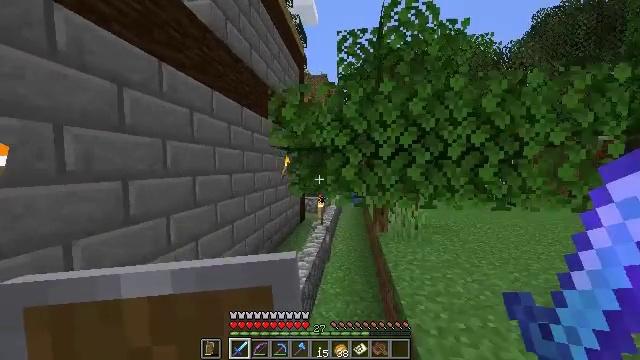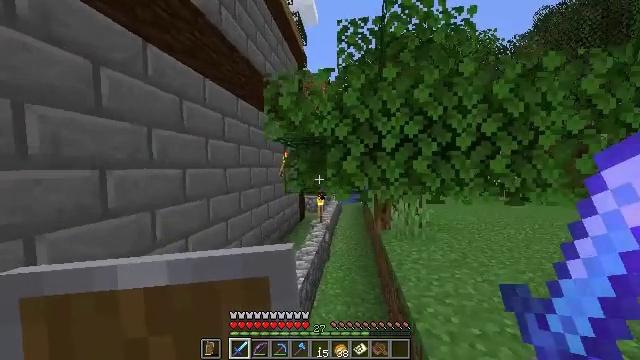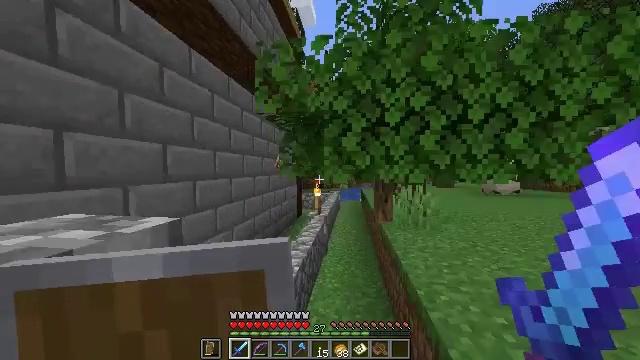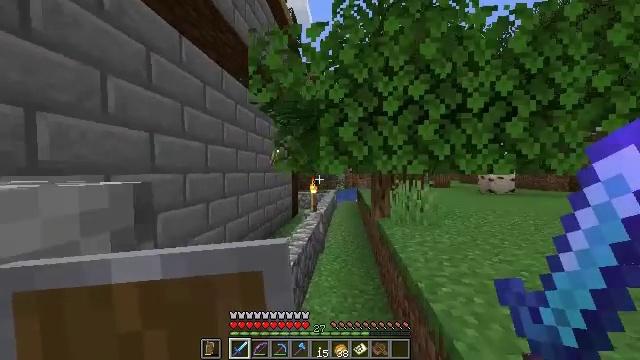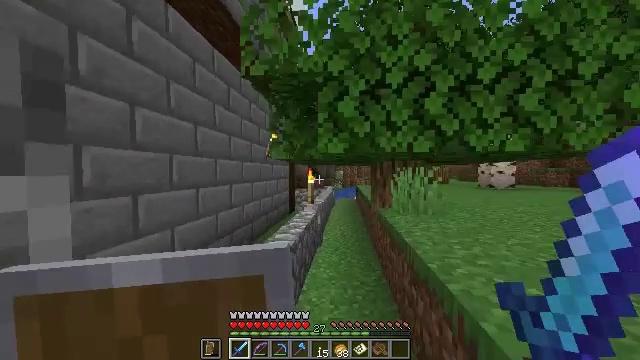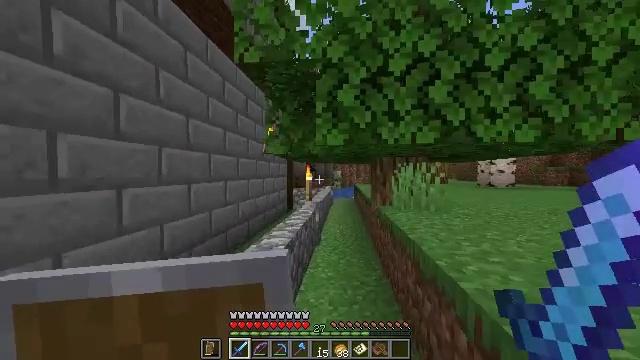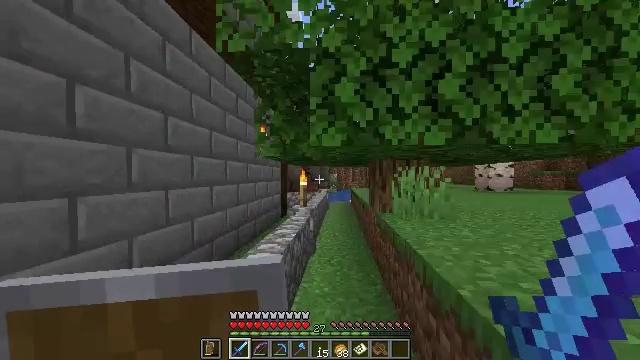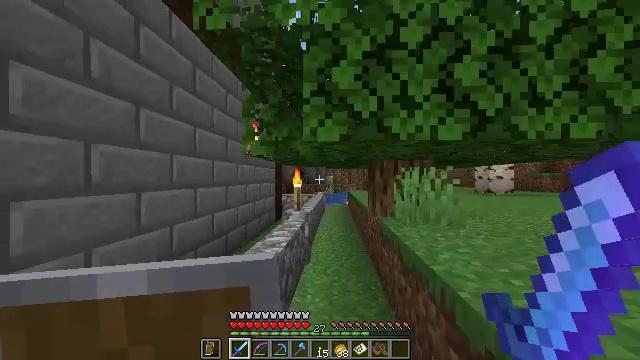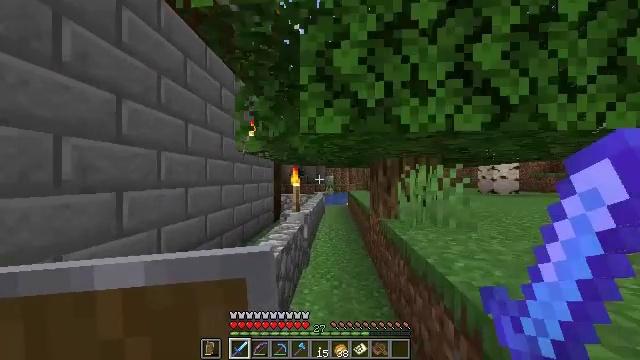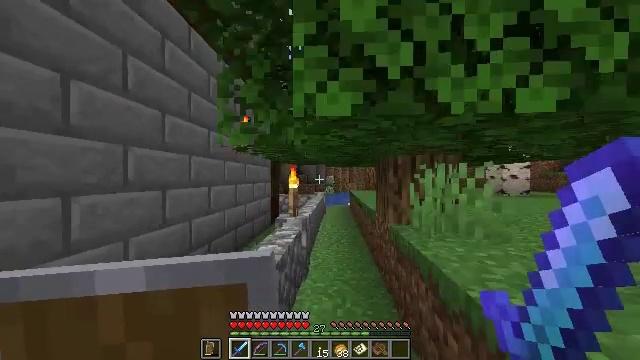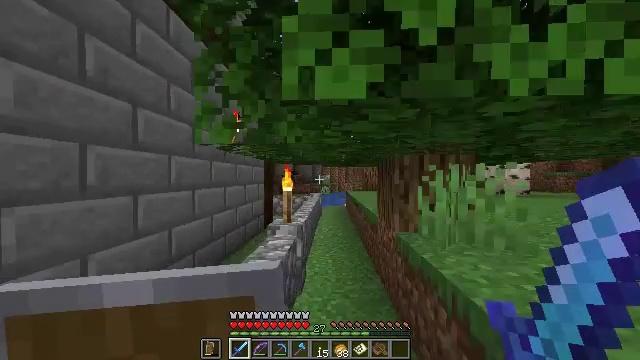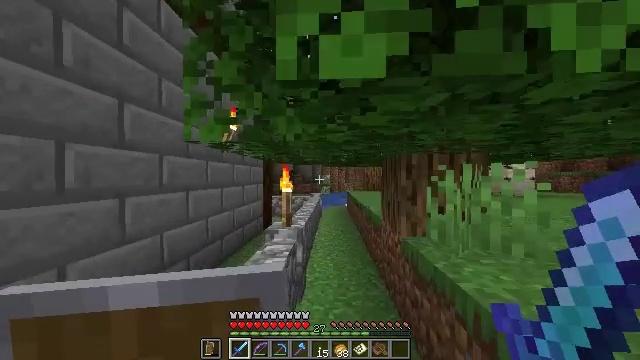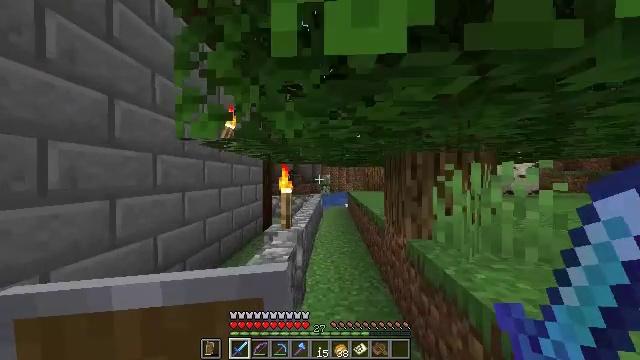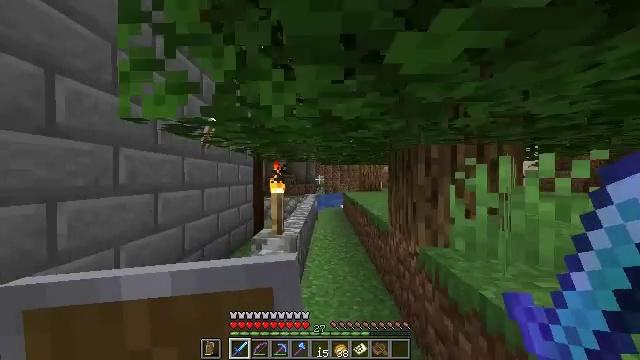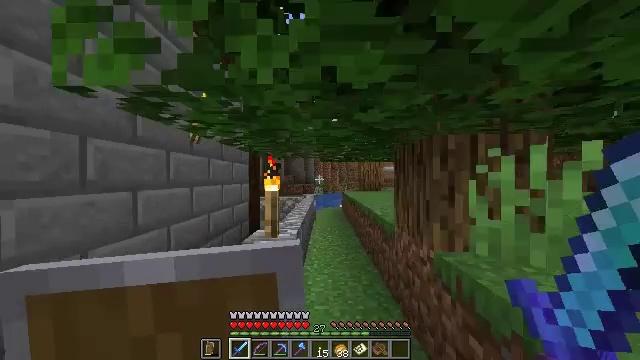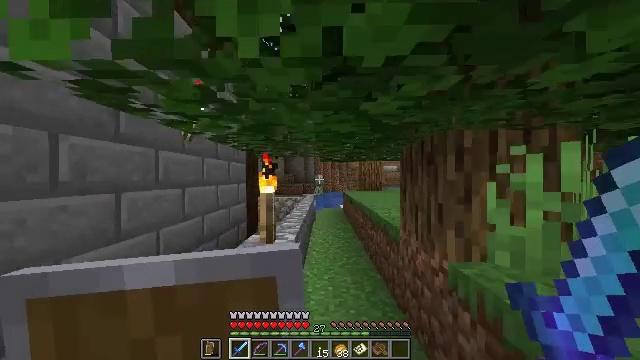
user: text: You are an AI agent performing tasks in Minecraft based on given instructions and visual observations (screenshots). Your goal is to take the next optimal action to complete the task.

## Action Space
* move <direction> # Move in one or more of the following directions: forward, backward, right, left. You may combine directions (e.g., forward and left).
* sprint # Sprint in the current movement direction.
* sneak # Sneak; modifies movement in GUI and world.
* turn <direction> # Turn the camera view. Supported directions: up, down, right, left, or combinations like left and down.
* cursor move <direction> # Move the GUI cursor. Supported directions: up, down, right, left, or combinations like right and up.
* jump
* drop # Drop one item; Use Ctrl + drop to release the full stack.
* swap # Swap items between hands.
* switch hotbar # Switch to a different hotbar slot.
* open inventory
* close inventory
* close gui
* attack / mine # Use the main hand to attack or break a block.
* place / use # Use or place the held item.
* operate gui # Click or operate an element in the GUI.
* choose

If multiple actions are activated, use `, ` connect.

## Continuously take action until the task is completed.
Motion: motion action
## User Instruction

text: Mine the clay from the riverbed.
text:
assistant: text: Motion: move forward
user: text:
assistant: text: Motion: move forward
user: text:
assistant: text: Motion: move forward, turn right
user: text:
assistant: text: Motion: move forward, sprint
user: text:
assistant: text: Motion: move forward, sprint
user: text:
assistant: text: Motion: move forward, sprint, turn right
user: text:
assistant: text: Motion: move forward, sprint
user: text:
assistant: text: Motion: move forward, sprint
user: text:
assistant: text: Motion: move forward
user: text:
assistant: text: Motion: move forward, turn right
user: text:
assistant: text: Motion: move forward, sprint
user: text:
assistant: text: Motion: move forward, sprint
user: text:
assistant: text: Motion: move forward, sprint, turn right
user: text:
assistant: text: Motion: move forward
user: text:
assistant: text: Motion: move forward
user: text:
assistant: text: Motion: move forward
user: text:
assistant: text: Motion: move forward
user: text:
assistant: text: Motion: move forward
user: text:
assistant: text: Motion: move forward, turn right
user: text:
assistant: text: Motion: move forward
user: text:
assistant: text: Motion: move forward
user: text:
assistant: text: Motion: move forward
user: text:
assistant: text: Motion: move forward
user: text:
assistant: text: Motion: move forward
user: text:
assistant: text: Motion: move forward
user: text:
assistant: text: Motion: move forward
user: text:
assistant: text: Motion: move forward
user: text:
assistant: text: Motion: move forward
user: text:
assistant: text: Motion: move forward
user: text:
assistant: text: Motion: move forward